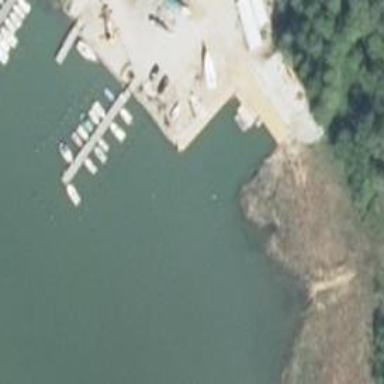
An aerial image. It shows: Man-made pier.